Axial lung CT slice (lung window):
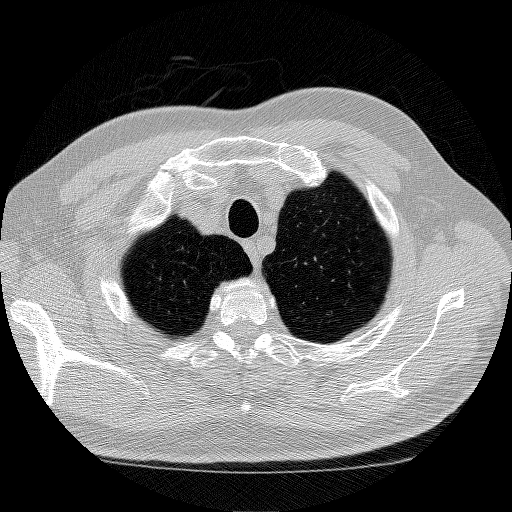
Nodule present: no